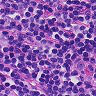
Metastatic tissue present: no